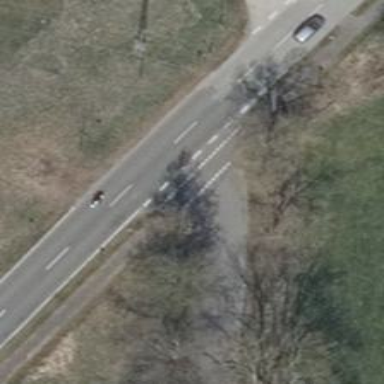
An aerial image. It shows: Unclassified road with asphalt surface.